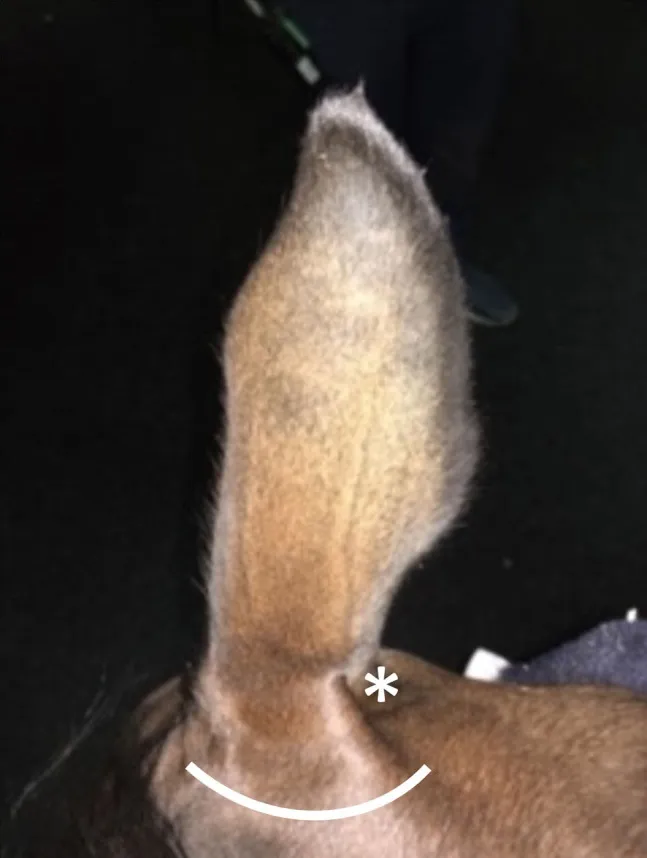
Representative picture of a normal horse demonstrating locations for injection of local anesthetics. The asterisk (*) along the caudal aspect of the pinnae denotes the location of the auriculopalpebral nerve. The curvilinear line along the lateral aspect of the pinnae denotes the approximate location of a hemi-circumferential ring-block.
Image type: radiology (ct)